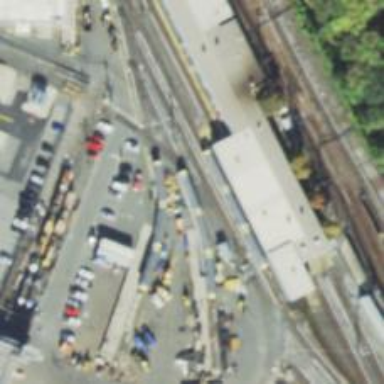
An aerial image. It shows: Electrified rail in service yard.